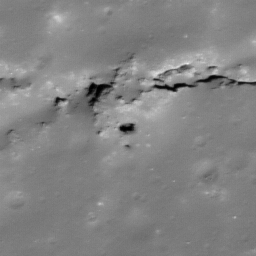
Pit: Jackson 4
Host crater: Jackson
Host type: impact_melt
Lunar coordinates: latitude 21.764, longitude 197.12